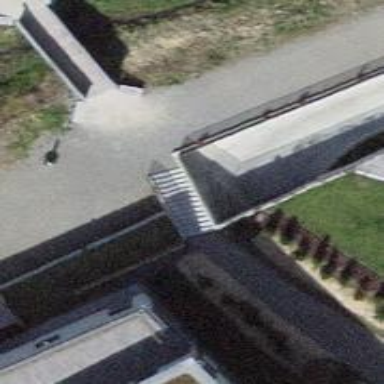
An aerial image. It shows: Footway bridge with unpaved surface.